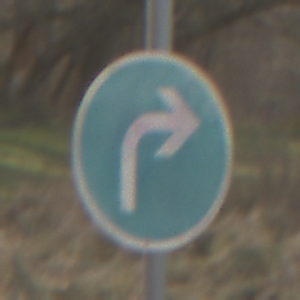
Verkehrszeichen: VorgeschriebeneFahrtrichtungRechts
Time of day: SunriseSunset
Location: Outdoor (Nature)
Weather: PartlyCloudy
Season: NotSpecified
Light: Natural